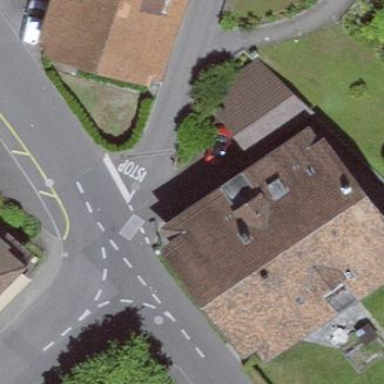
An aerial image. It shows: Residential building.